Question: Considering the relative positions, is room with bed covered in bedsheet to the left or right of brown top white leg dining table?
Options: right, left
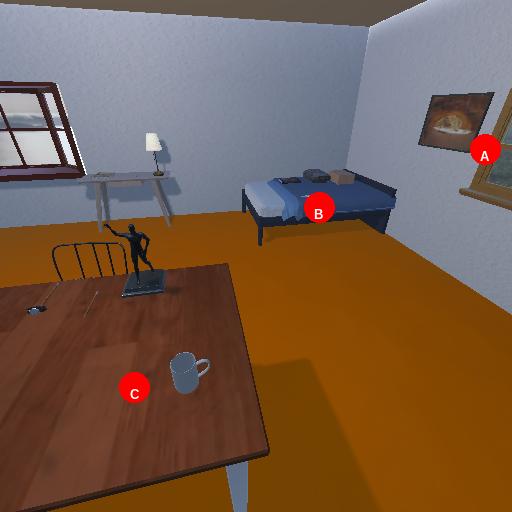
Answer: right